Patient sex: M
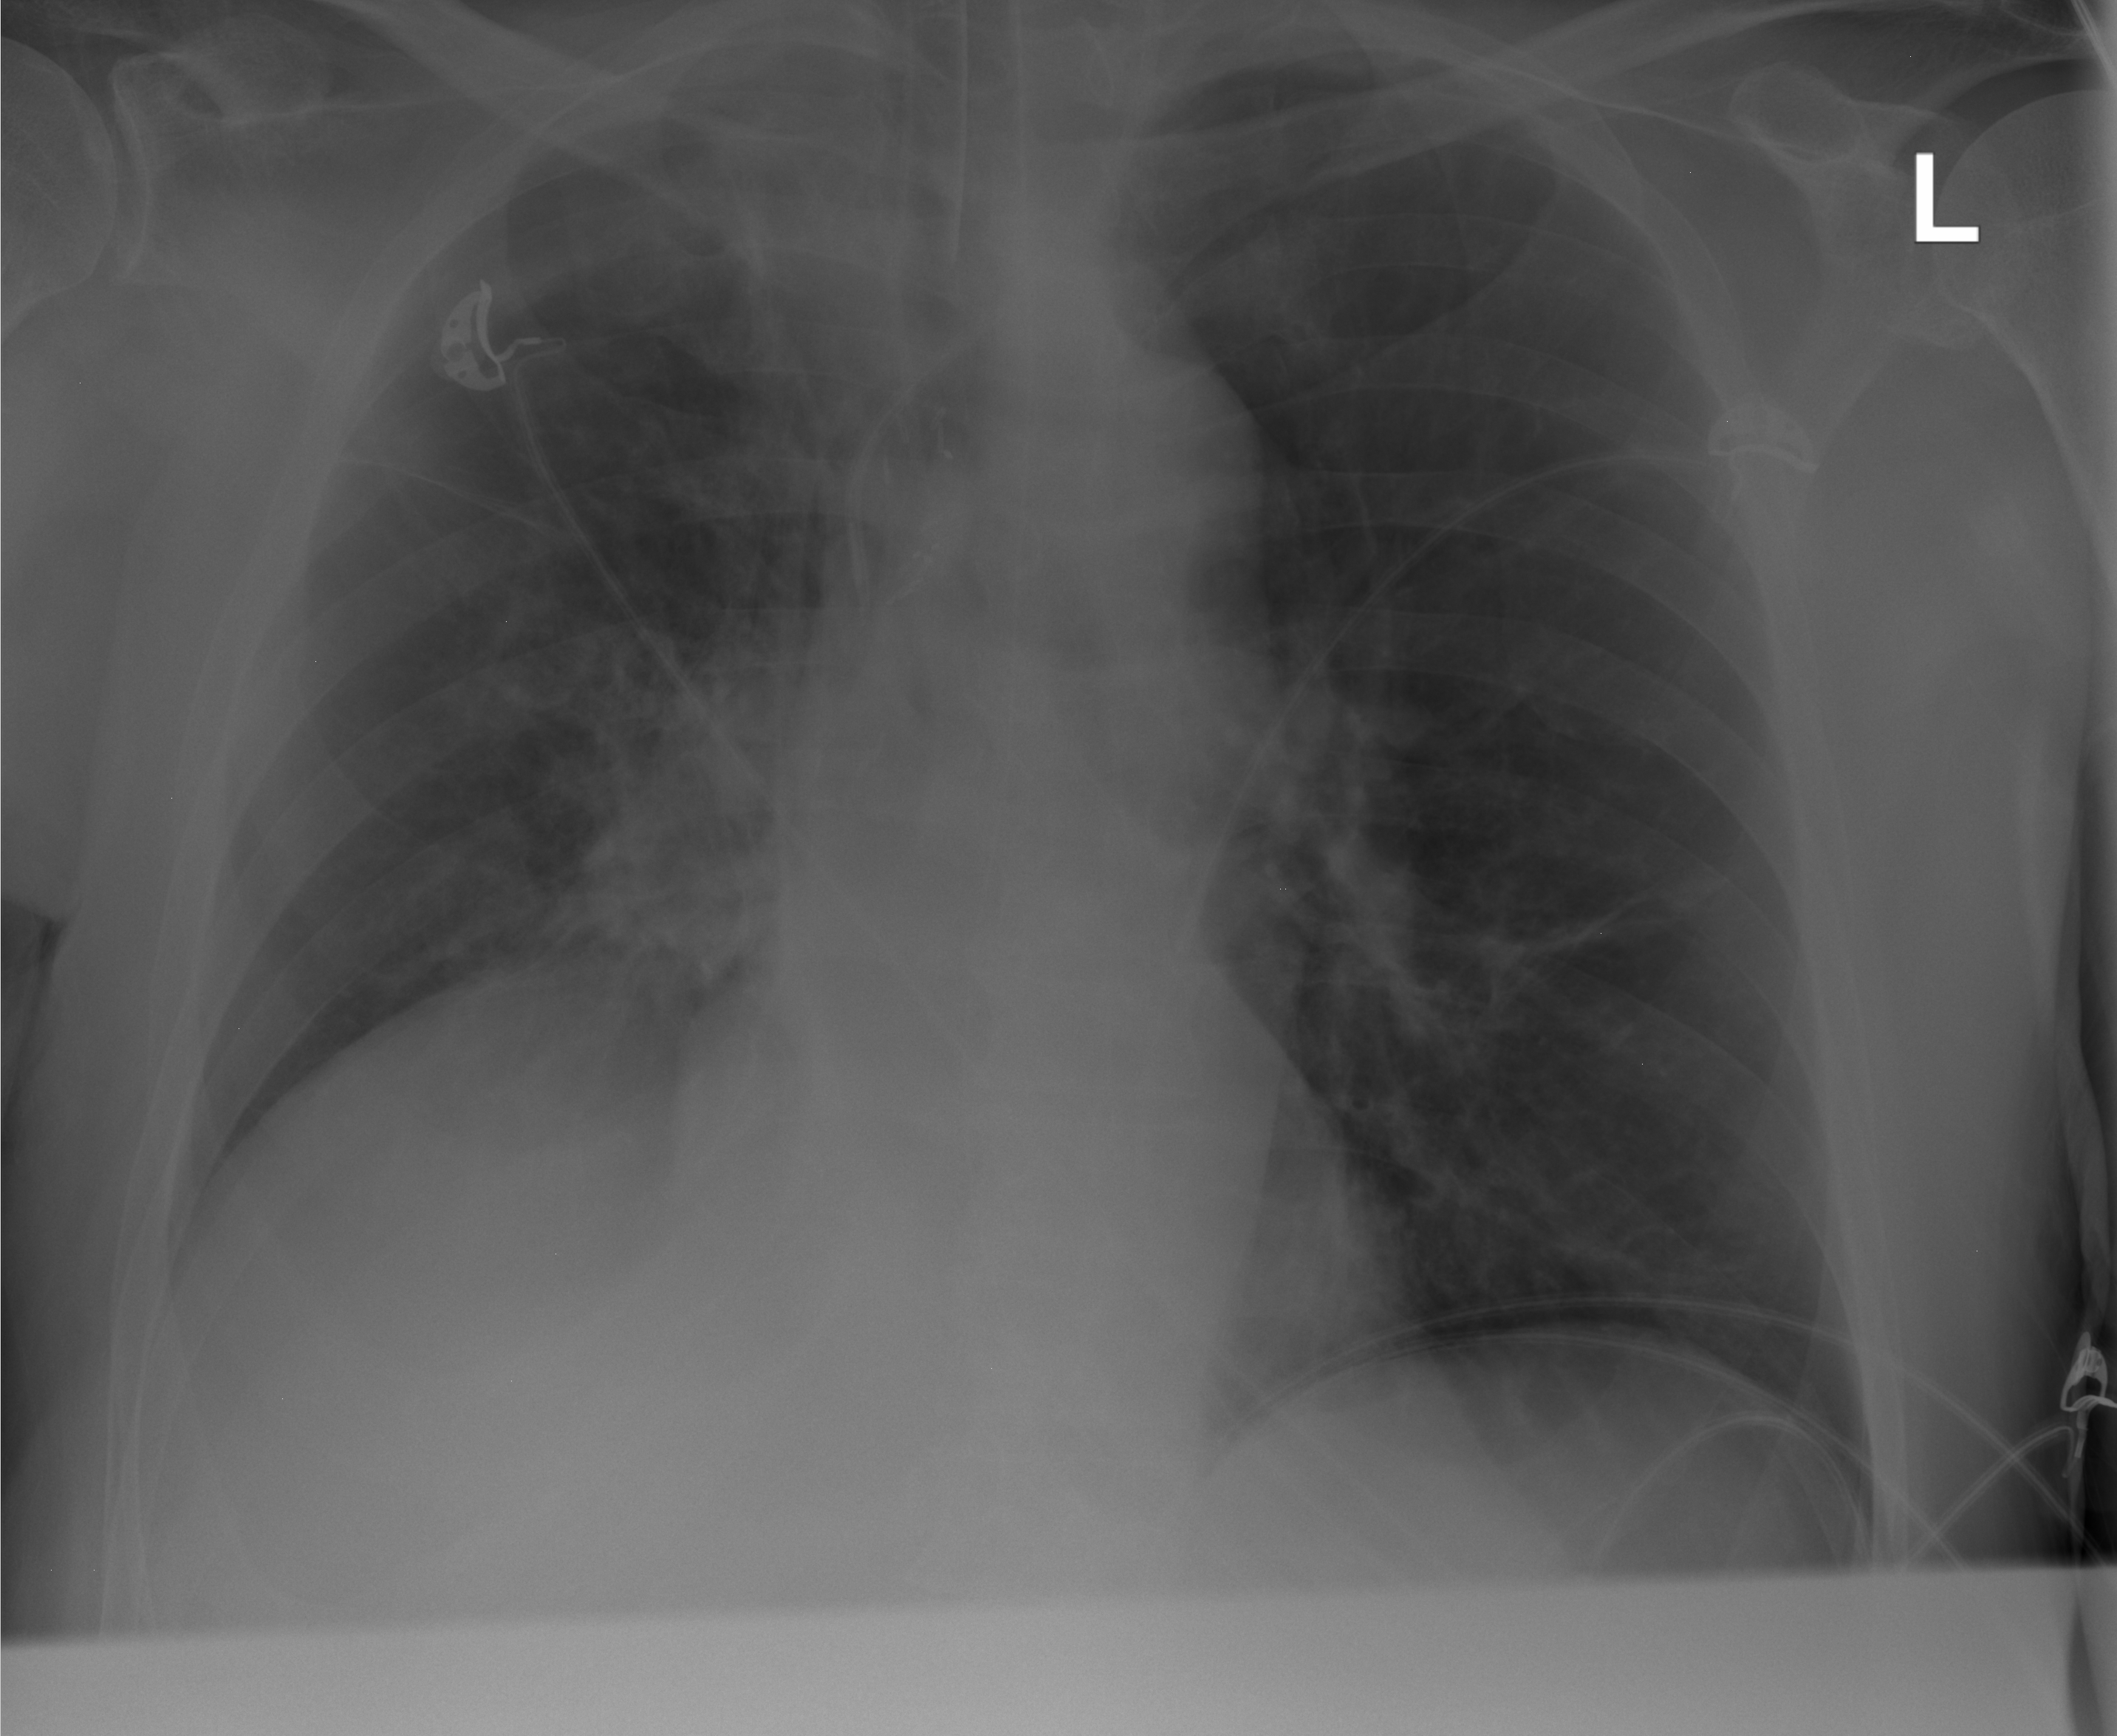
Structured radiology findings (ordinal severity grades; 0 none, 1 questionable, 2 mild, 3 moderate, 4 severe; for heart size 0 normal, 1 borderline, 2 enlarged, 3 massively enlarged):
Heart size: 0
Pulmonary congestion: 0
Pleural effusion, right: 0
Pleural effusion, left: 0
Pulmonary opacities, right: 2
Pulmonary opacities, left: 0
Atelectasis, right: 0
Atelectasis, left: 0